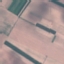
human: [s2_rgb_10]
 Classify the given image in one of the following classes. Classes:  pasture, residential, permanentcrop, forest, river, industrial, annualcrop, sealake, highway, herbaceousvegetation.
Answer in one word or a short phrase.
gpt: AnnualCrop